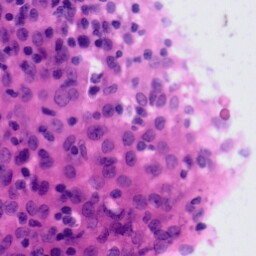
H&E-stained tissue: Tonsil